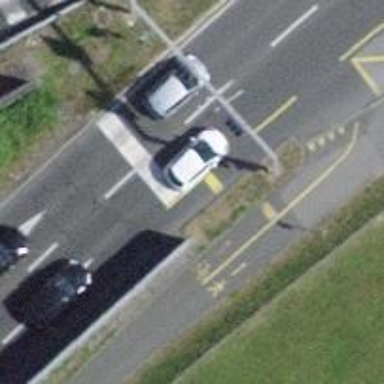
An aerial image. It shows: Road with traffic signals.